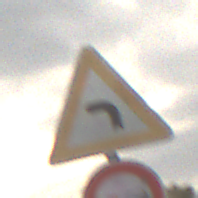
Verkehrszeichen: KurveLinks
Zusatzzeichen unten: Ueberholverbot
Umgebung: Outdoor, Nature
Tageszeit: MorningAfternoon
Wetter: Overcast
Licht: Natural
Jahreszeit: NotSpecified
Kontrast: LowContrast